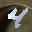
Label: 4